Question: Maybe this sounds odd, but I have the feeling I am doing something wrong in my code. I did test it locally and it worked fine, however, when I try to send the data online, it doesn't get entered into the database. I don't know what I am doing wrong at the moment, and I can't see the error (might have looked to much to the code or something like that). Sometimes a fresh look might help better.
The HTML:
'''
<form method="post" class="signin" action="inc/actions/processing.php">
<fieldset class="textbox">
<label class="username">
<span>Username</span>
<input id="username" name="username" value="" type="text" autocomplete="off" placeholder="username">
</label>
<label class="charactername">
<span>Charactername</span>
<input id="charactername" name="charactername" value="" type="text" autocomplete="off" placeholder="Your character's first name">
</label>
<label class="password">
<span>Password</span>
<input id="password" name="password" value="" type="password" placeholder="Password">
</label>
<button class="submit button" name="RegisterUser" type="submit">Register User</button>
</fieldset>
</form>
'''
The PHP, processing part:
'''
if(isset($_POST['RegisterUser'])){
$Username = $_POST['username'];
$Pass_nomdf5 = $_POST['password'];
$Password = md5($Pass_nomdf5);
$Charactername = $_POST['charactername'];
RegisterMember($Charactername,$Username,$Password);
CloseConnection();
header( "Location: http://" . strip_tags( $_SERVER ['HTTP_HOST'] ) . "/newHolo/" );
exit;
}
'''
The PHP for the 'RegisterMember' function:
'''
function RegisterMember($Charactername,$Username,$Password){
$query = "INSERT INTO User(CharacterFname,Username,Password) VALUES ('".$Charactername."','".$Username."','".$Password."');";
SendQuery($query);
}
'''
I ran it over quite a few times, but I have the feeling it's a setting in my database that screws me. I switched all the 'NOT_NULL's to 'NULL's, except for the ID fields (see pic of database table below).

I am just not sure where my error is, cause locally it ran fine before i uploaded it. I did run though on an older version of PHP, and I have a feeling it might have to do with that as well. Can anyone help me out here?
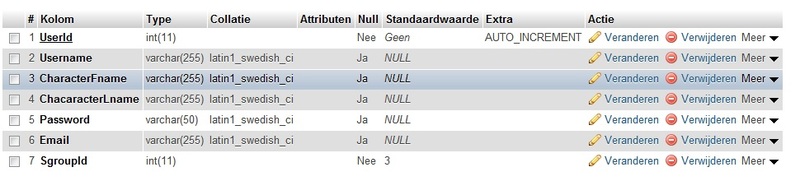
Answer: As i stated above, it was an sql error that came back, and had indeed nothing to do with my code. I cleared the error message, when I noticed that I didnt fill in any data yet into the datafields of Sgroup.
'''
#1452 - Cannot add or update a child row: a foreign key constraint fails (darktide_newdarktide/User, CONSTRAINT User_ibfk_1 FOREIGN KEY (SgroupId) REFERENCES Sgroup (SgroupId))
'''
Dumb, I should have known that if i have a constraint on a field, It should be at least filled with the data. So, i filled up that table, and voila, that did the trick. Thanks for your input people.